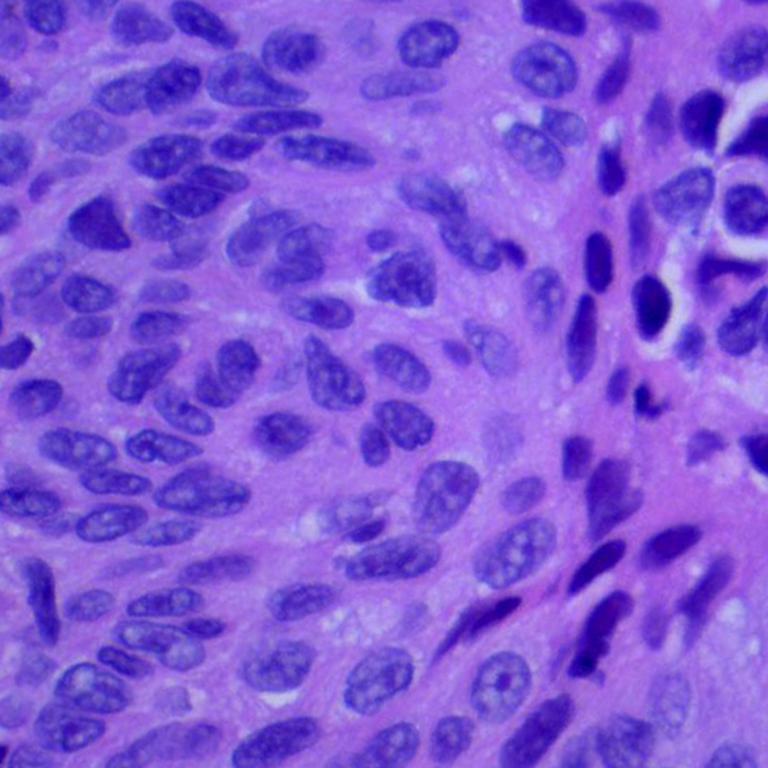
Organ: lung
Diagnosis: squamous carcinomas